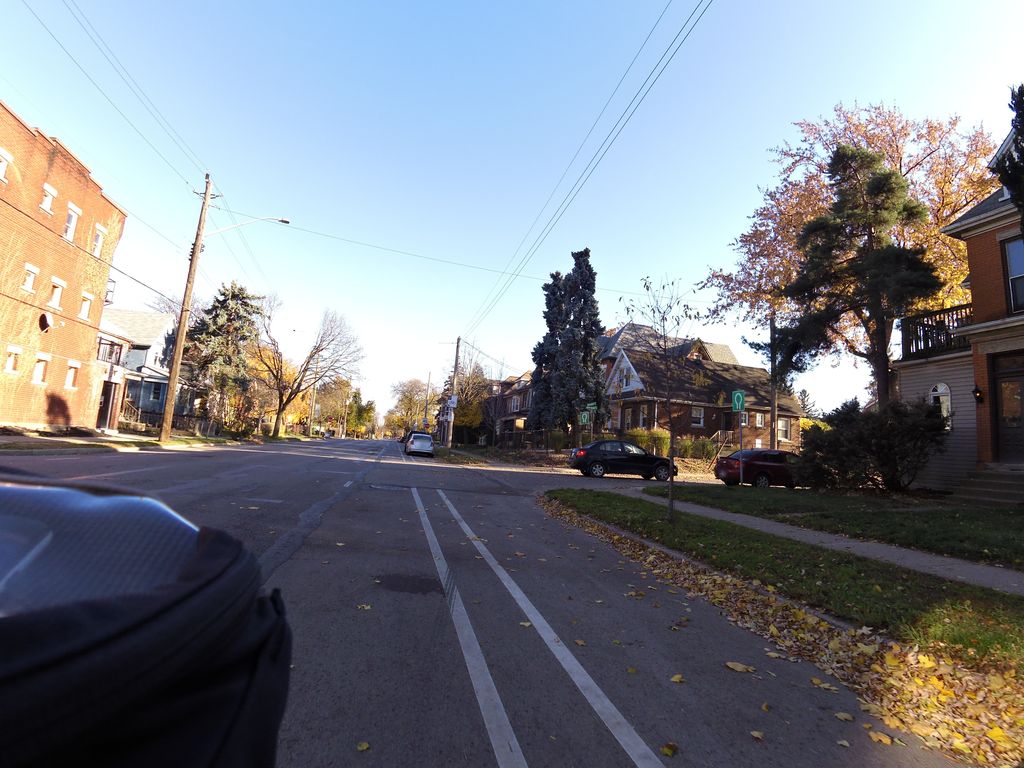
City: hamilton